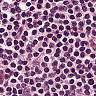
Metastatic tissue present: no